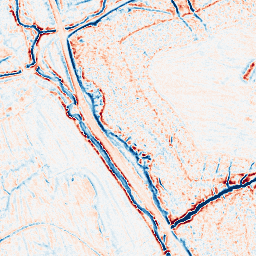
Category: edge_preserving
Decomposition family: bilateral
Decomposition parameters: d: 9
sigma_color: 75
sigma_space: 150
Upsampling method: cubic_catmull_rom
Upsampling parameters: scale: 4
Upsampling scale: 4